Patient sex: M
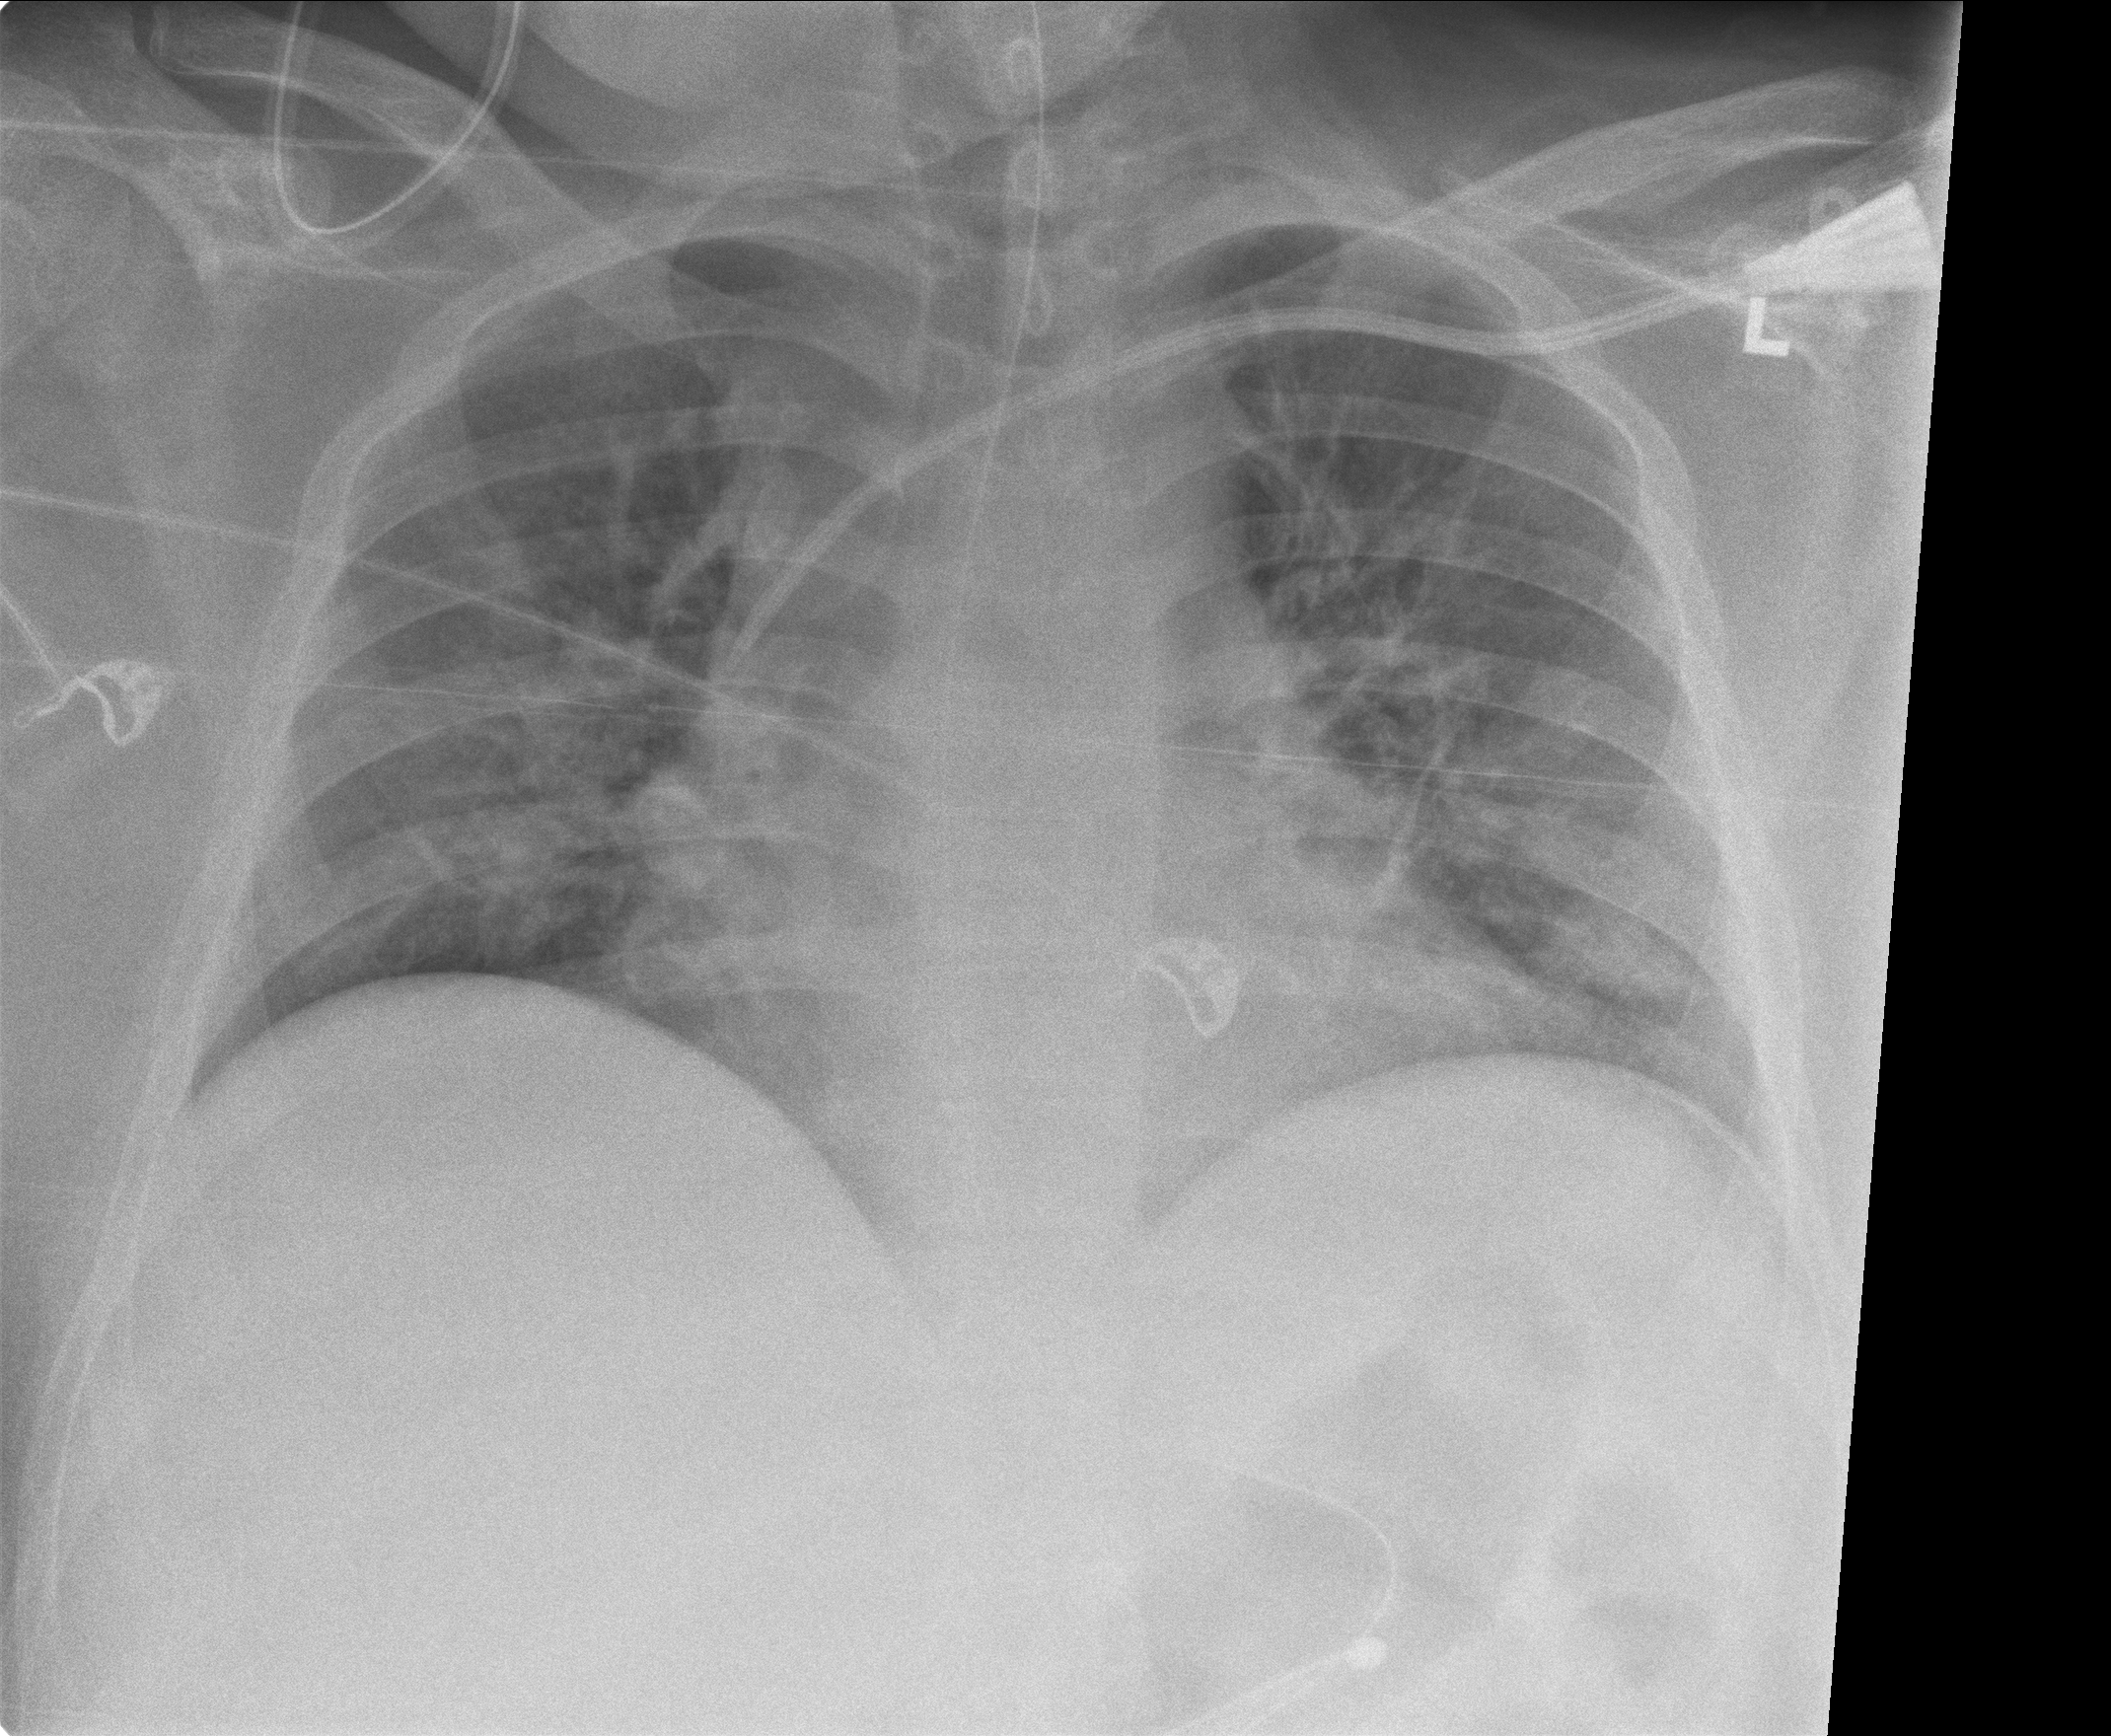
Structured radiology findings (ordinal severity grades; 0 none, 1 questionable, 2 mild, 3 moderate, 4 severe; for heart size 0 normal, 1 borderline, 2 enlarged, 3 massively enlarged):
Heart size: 0
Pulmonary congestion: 0
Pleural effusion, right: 0
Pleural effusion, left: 0
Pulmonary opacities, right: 2
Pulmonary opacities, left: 2
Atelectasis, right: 0
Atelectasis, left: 0